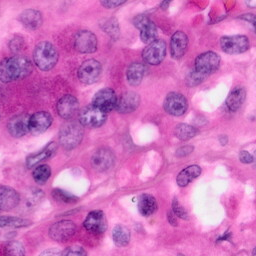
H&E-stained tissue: Pancreatic